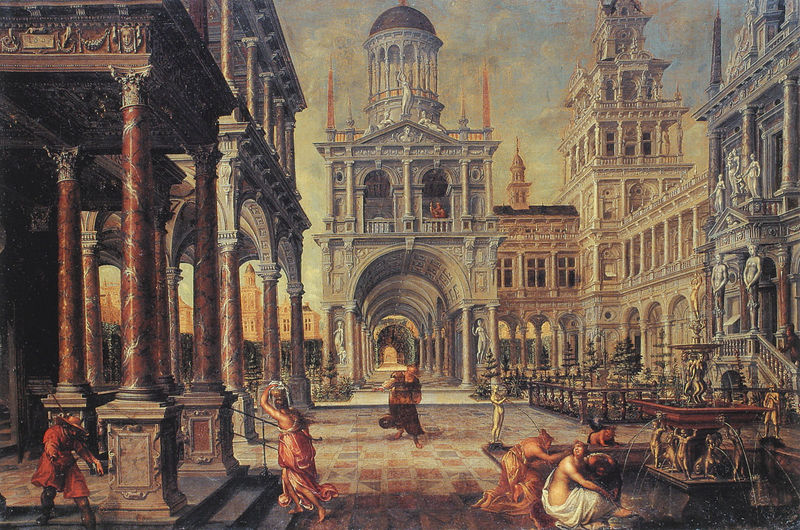
Titel: David und Bathseba
Künstler: Hans Vredeman de Vries
Institution: Berlin, Staatliche Museen zu Berlin, Preußischer Kulturbesitz
Schlagwörter: gemälde, himmel, mann, wasser, bäume, frauen, menschen, stadt, fenster, frau, hut, kleid, licht, marmor, männer, säulen, zeichnung, rot, zaun, architektur, häuser, sonnenaufgang, kirche, klassizismus, renaissance, brunnen, statue, italien, perspektive, grafik, hecke, hof, platz, kuppel, treppe, stuck, stufen, transparent, halle, antike, palast, zentralperspektive, allegorie, rom, statuen, toga, nymphen, obelisk, marktplatz, tempel, klassik, phantasie, antikisch, säulengang, leite, villen, piazza, grafit, aura, säulengng